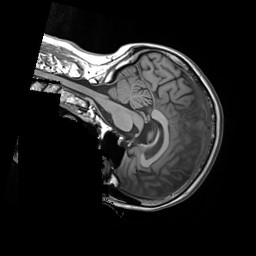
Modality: T1w
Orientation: sagittal
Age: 64
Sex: female
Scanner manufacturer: siemens
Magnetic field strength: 3 T
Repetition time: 1.55 s
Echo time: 0.00234 s